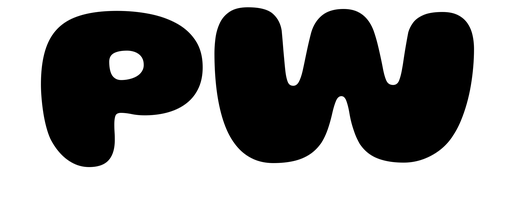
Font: Gluten_ExtraBold